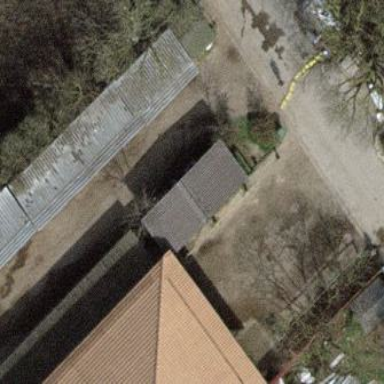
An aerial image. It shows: Shed.